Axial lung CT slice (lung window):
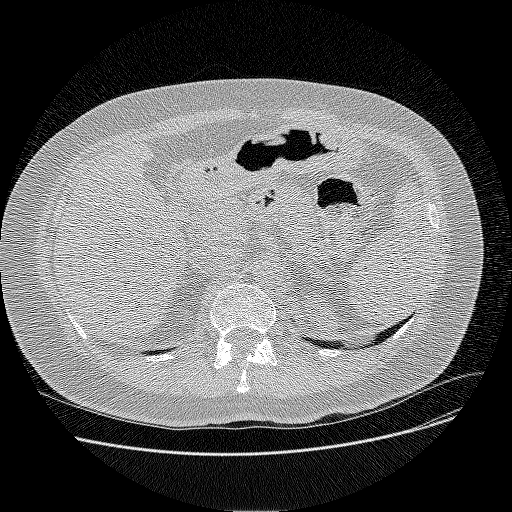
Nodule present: no